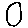
Label: circle